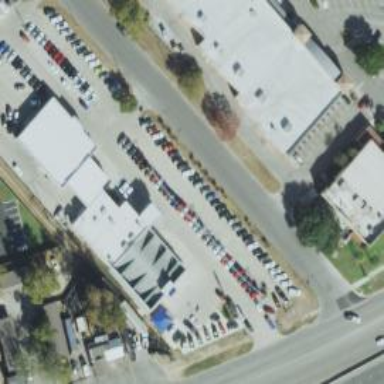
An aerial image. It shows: Commercial building.